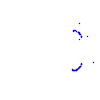
Particle: kaon